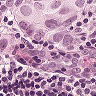
Metastatic tissue present: yes